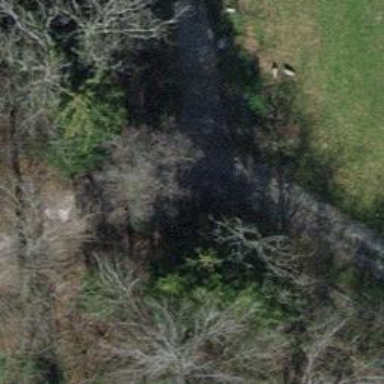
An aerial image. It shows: Unpaved track road on grade2 bridge.